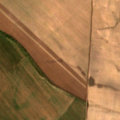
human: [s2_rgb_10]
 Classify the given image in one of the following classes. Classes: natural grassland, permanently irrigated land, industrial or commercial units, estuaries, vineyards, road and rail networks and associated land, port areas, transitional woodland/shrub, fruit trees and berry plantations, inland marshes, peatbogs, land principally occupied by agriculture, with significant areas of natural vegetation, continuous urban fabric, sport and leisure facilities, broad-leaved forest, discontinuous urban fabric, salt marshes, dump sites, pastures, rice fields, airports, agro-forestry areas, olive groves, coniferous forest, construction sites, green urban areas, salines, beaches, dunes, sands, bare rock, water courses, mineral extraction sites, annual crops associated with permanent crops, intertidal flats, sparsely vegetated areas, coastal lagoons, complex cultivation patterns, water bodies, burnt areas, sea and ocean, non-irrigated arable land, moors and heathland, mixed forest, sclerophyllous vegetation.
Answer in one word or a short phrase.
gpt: non-irrigated arable land